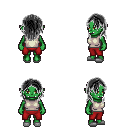
a pixel art fantasy rpg character, female body template, orc, green skin, white sleeveless shirt, red pants, gray long hairstyle, white slippers, four views (front, back, left, right), 2x2 character sprite sheet, small pixel art, hard edges, no anti-aliasing